Aerial crown-view tile of a tropical tree (Barro Colorado Island, Panama), acquired 20240918:
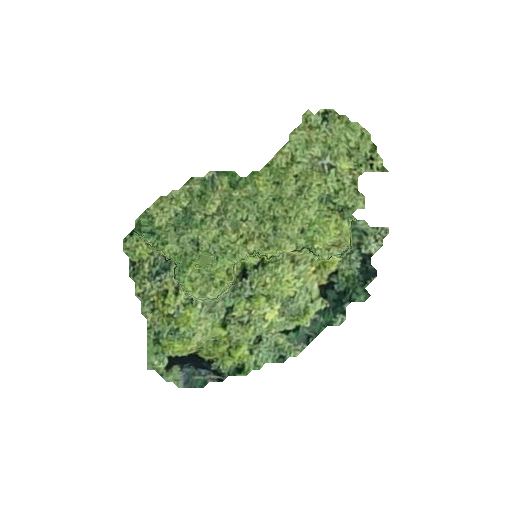
Species: Spondias mombin
GBIF accepted scientific name: Spondias mombin
Crown area: 72.393 m²